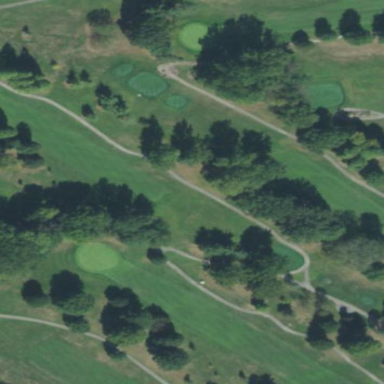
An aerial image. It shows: Grassy area designated as golf fairway.